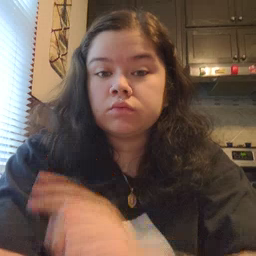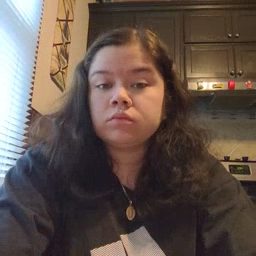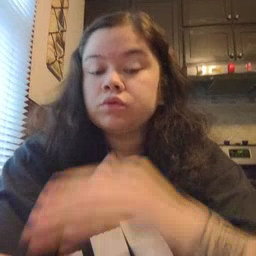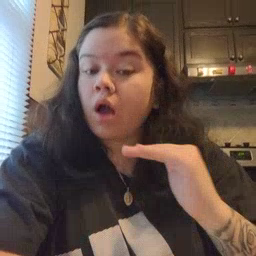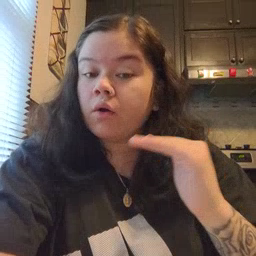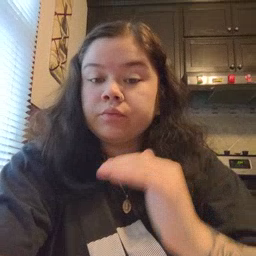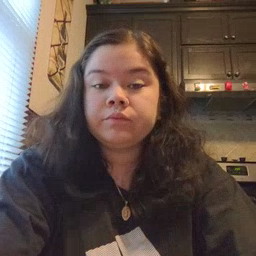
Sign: child